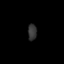
Tissue: lung
Cell type: Epithelial cells
Senescence score: 0.5558
Nuclear area (px): 142
Mean DAPI intensity: 52.155